Question: I am building a simple Safari extension and sometimes the start script 'start.js' specified is never included ans sometimes it is included many times like so :

Has it ever happened to you ?
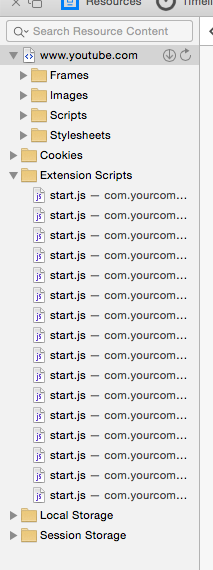
Answer: This is probably due to iframes. The injected script is loaded in every iframe in the current tab. I don't think you can stop the script itself loading, but you can use 'if (window == window.top)' within the script to ensure that code is only executed in the main page, not the contained iframes.